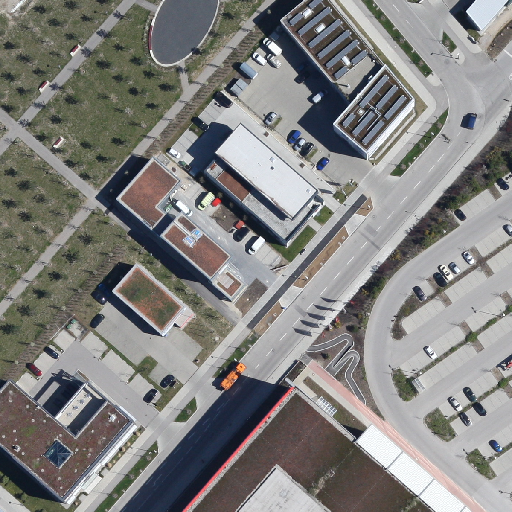
Referring expression: vehicle